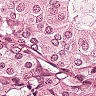
Metastatic tissue present: yes